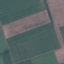
Label: AnnualCrop